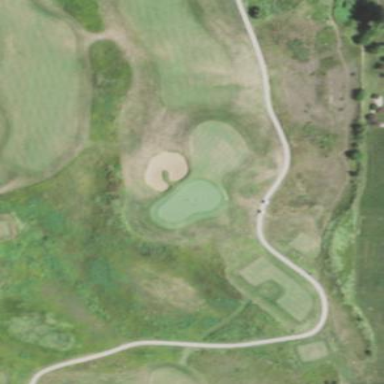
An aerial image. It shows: Grassy golf fairway.